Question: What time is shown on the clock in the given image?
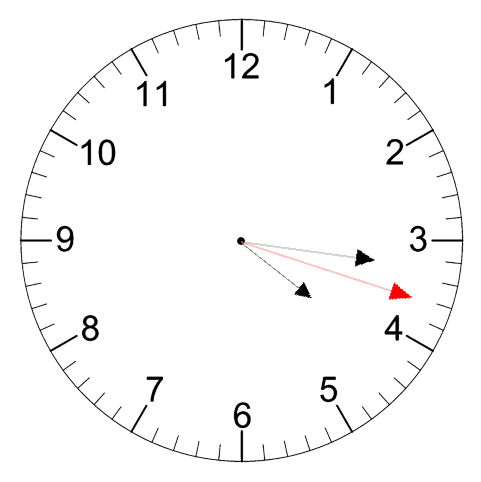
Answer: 04:16:18